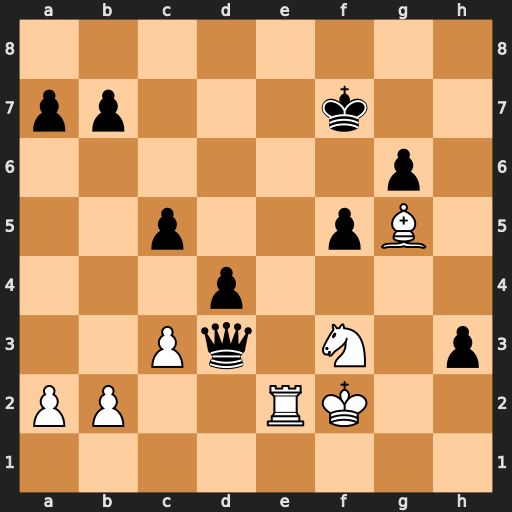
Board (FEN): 8/pp3k2/6p1/2p2pB1/3p4/2Pq1N1p/PP2RK2/8
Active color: w
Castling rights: -
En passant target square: -
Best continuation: Ne5+ Ke6 Nxd3+